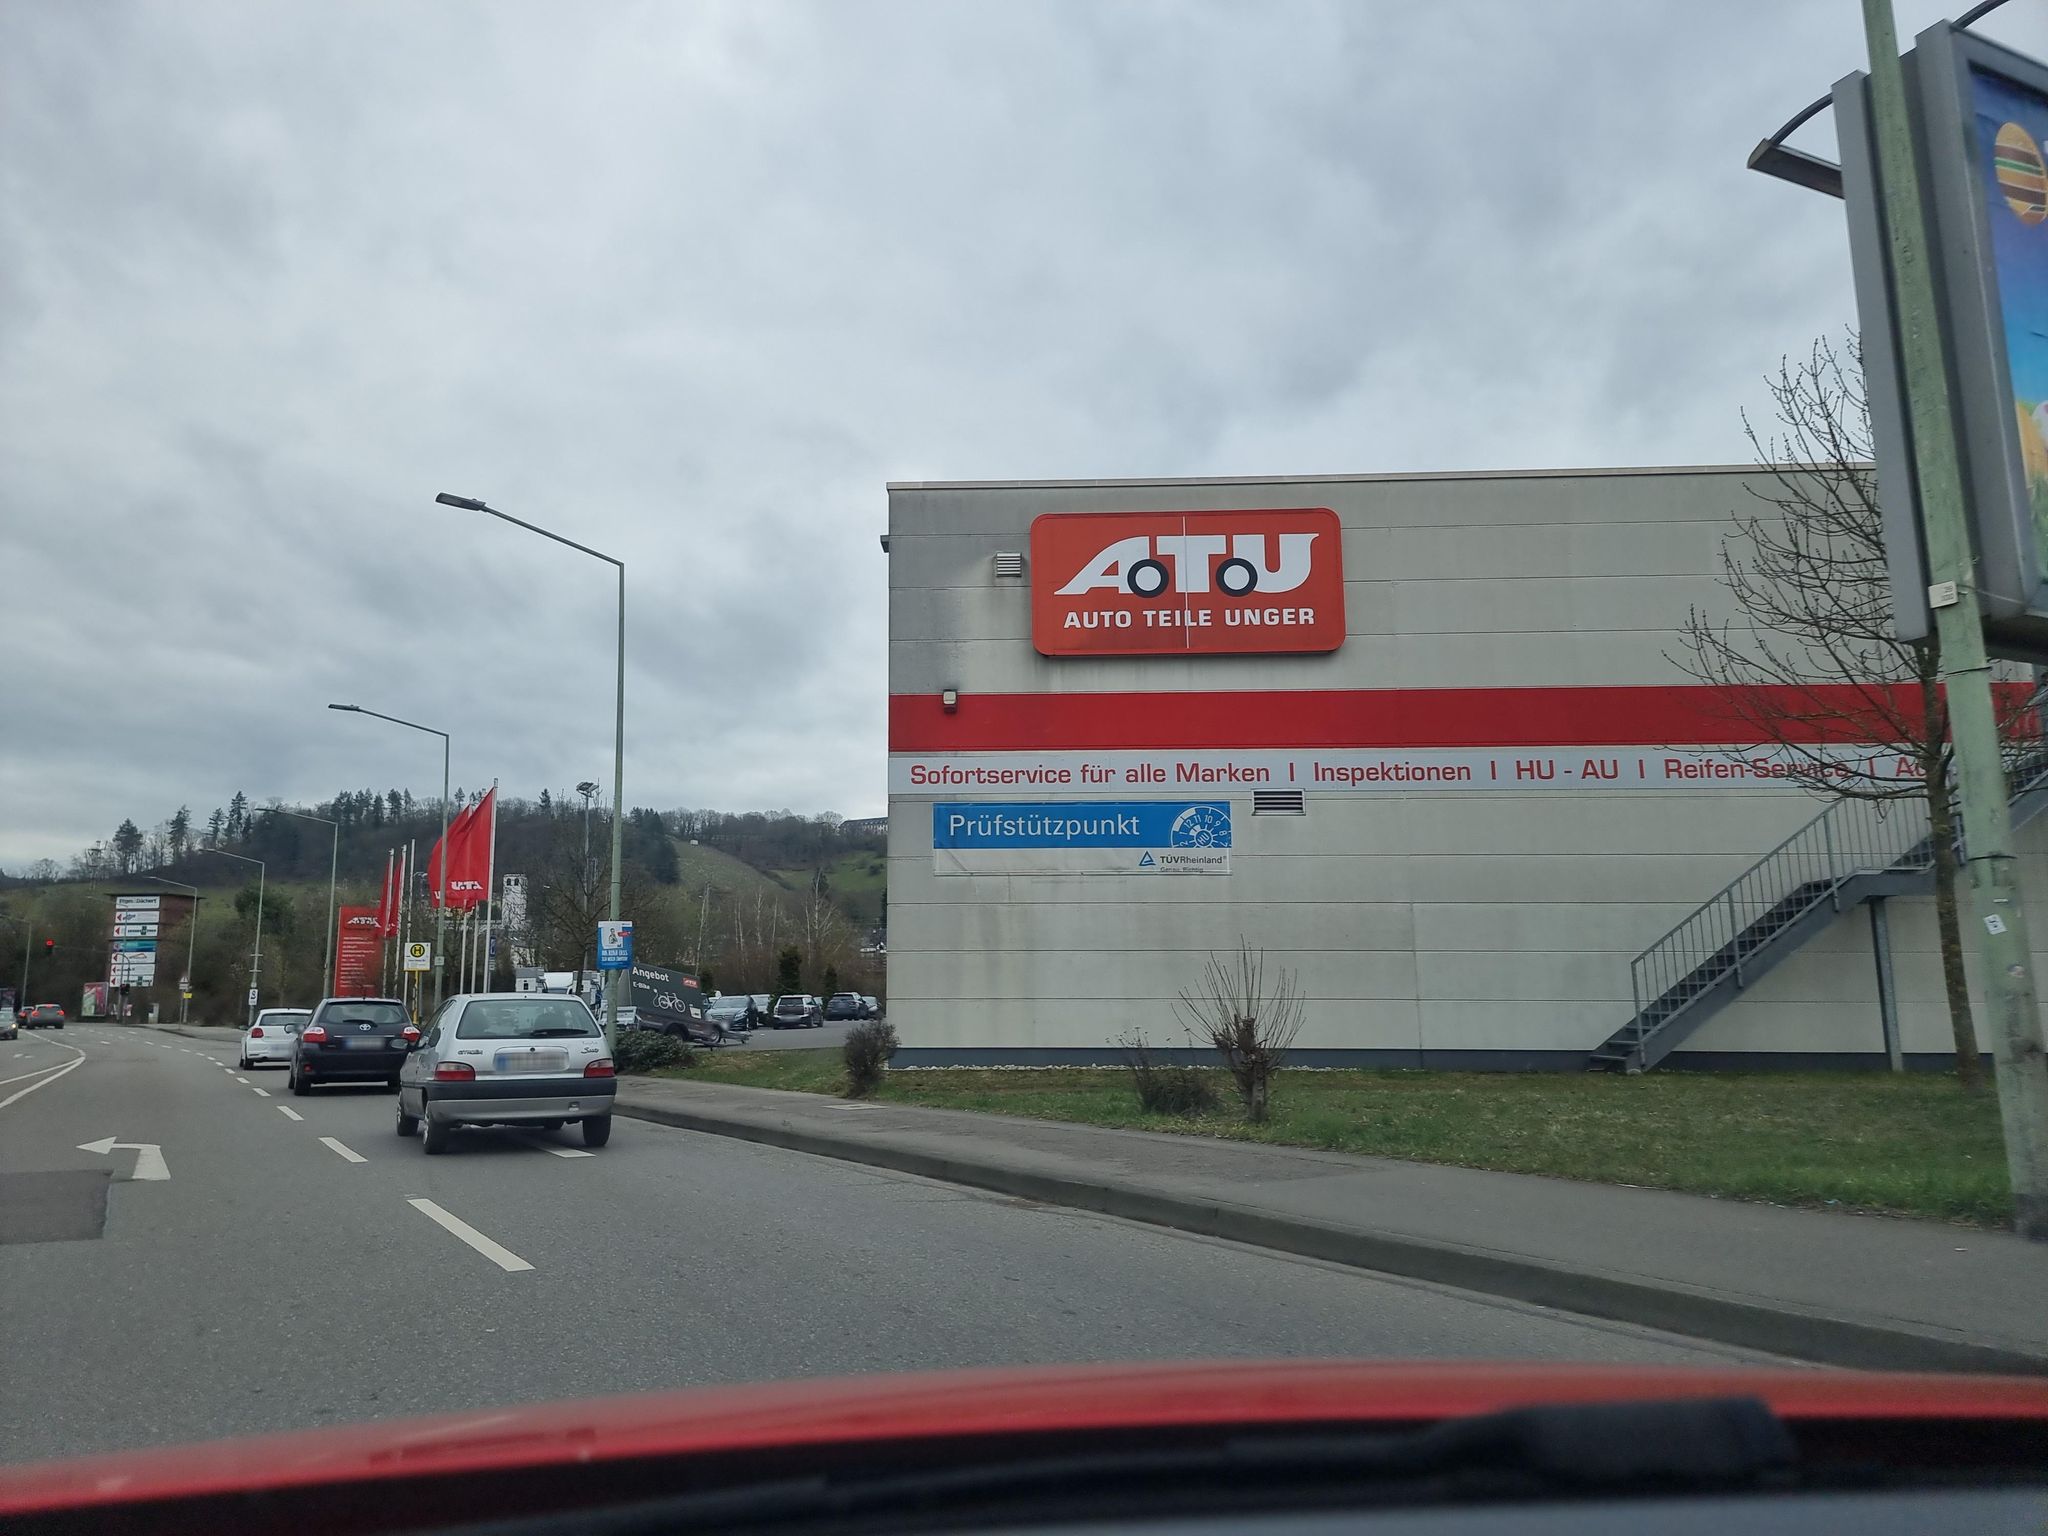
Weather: cloudy
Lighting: day
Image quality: good
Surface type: driving surface
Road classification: secondary
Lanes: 4
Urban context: urban centre
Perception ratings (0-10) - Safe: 4.26, Lively: 1.13, Beautiful: 2.3, Boring: 3.14, Depressing: 8.51, Wealthy: 0.82